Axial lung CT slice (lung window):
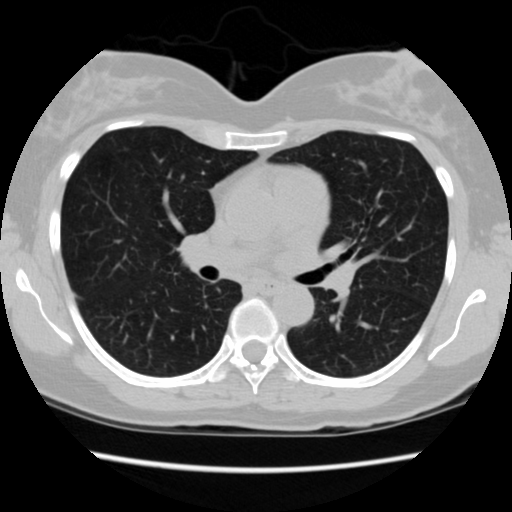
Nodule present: no